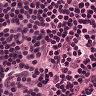
Metastatic tissue present: no